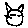
Label: cat